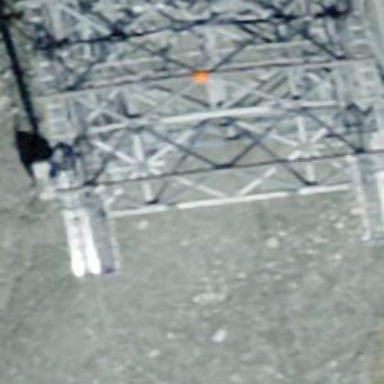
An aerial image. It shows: Pylon for aerialway.